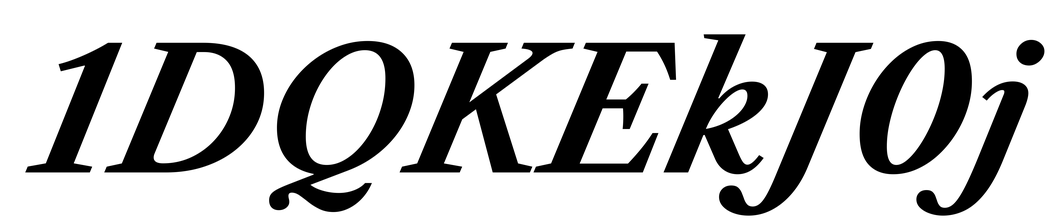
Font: LibreCaslonText-Italic_Bold_Italic